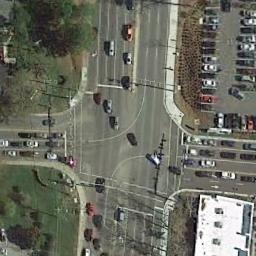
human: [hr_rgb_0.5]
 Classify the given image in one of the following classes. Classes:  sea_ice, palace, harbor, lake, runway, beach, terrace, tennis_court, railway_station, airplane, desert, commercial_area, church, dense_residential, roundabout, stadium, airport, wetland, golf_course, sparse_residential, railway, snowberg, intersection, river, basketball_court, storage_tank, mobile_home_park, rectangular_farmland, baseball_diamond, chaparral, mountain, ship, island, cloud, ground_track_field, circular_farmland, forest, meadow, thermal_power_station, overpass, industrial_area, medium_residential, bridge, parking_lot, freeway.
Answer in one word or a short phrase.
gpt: intersection